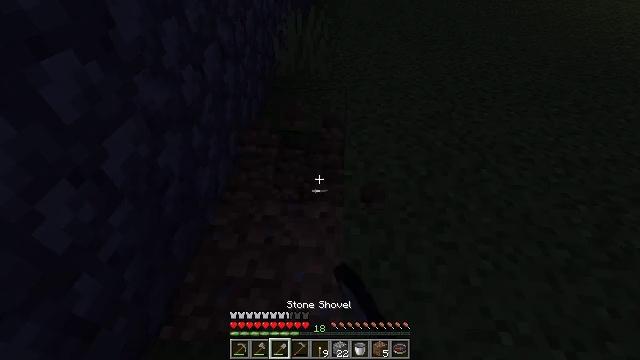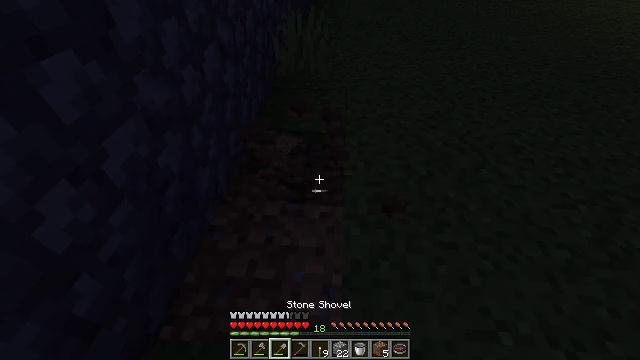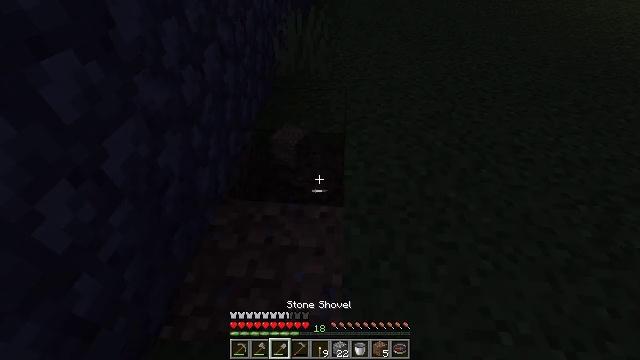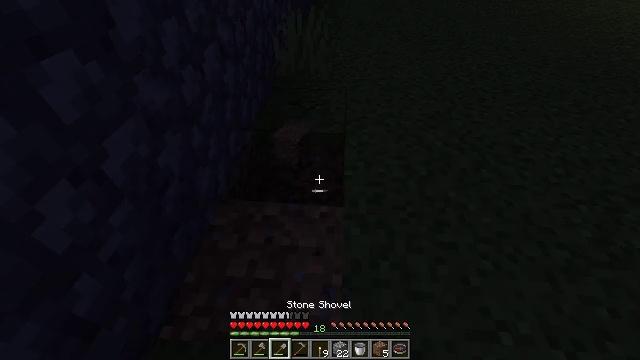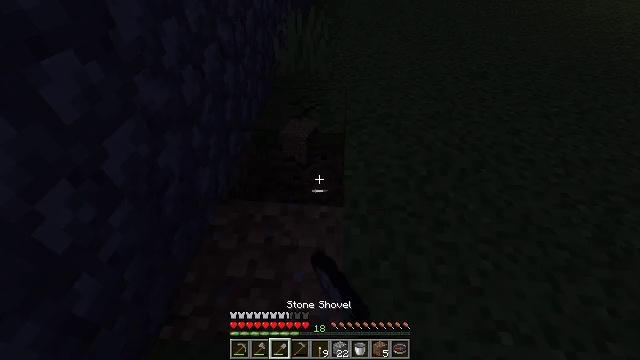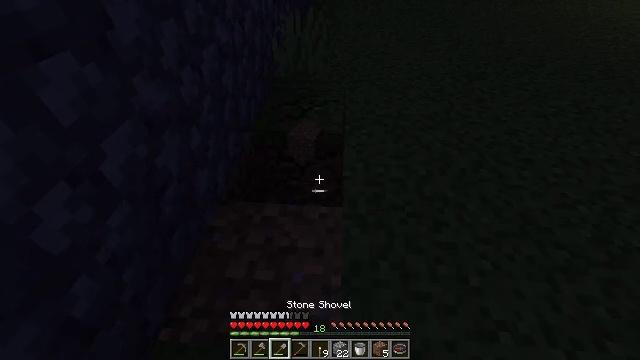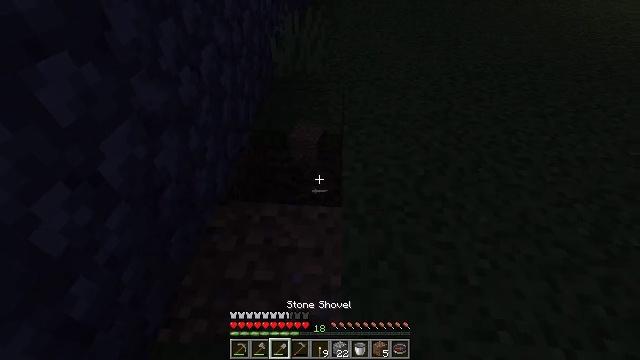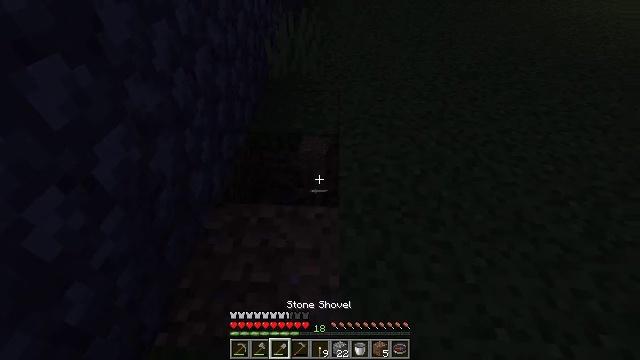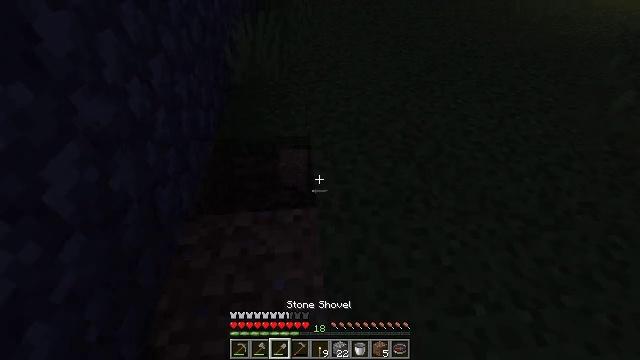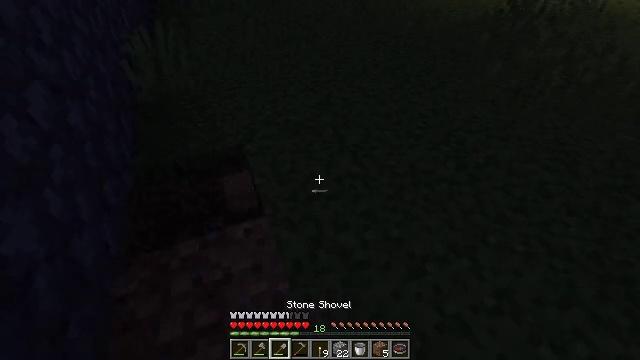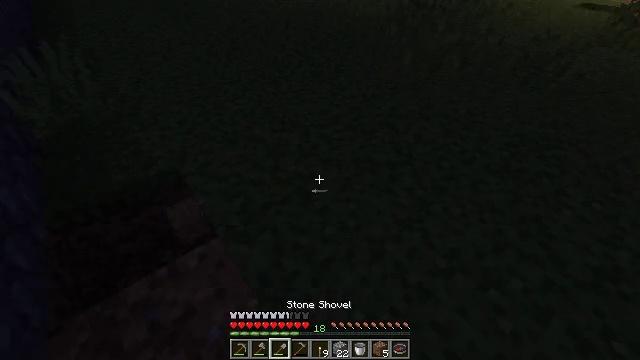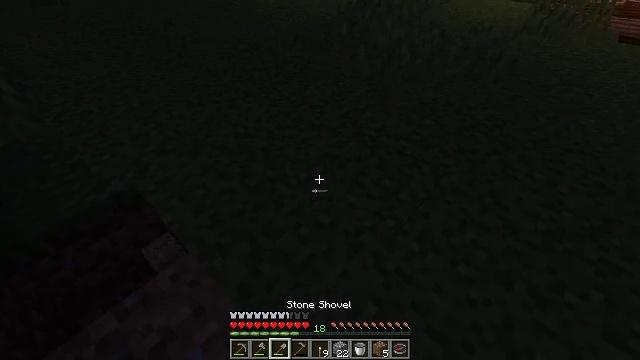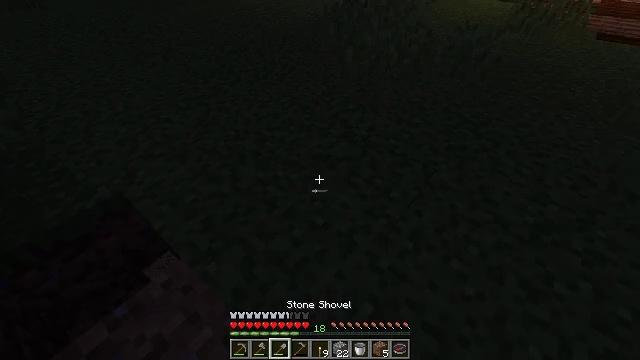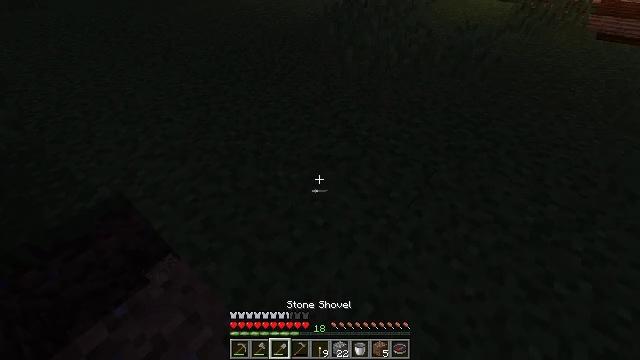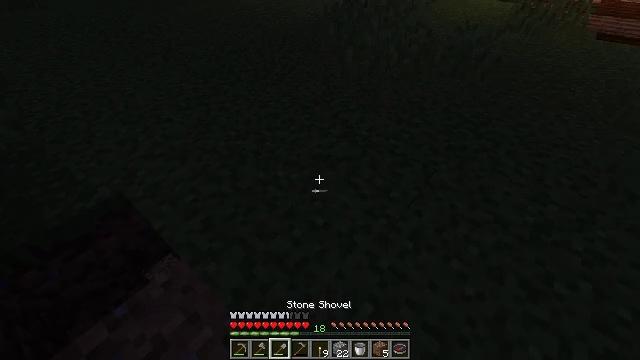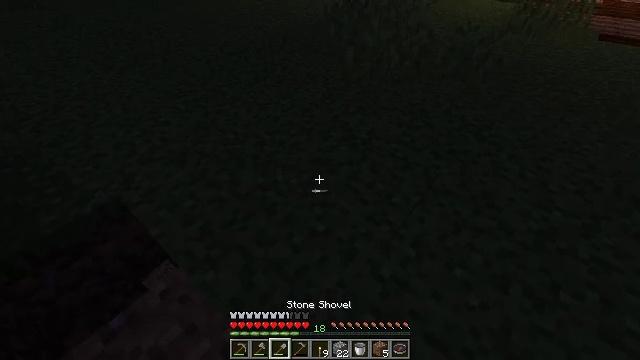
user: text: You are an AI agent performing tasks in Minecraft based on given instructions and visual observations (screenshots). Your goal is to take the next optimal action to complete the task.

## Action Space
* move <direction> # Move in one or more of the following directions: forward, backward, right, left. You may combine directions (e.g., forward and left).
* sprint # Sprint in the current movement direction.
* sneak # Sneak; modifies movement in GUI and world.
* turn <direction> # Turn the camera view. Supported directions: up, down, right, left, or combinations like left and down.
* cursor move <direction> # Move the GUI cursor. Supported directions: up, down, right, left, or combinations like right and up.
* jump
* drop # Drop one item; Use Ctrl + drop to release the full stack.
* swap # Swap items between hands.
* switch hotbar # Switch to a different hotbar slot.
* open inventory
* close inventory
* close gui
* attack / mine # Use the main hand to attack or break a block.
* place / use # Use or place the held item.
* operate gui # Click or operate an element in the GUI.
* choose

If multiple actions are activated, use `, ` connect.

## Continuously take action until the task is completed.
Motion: motion action
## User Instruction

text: Break the dirt block.
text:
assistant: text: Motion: attack / mine
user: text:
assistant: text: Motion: attack / mine
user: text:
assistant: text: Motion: attack / mine
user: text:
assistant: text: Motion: attack / mine
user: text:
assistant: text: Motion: attack / mine
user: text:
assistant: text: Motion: no_op
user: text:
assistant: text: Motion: turn right
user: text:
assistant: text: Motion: turn right
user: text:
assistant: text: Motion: turn right
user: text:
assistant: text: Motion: turn right
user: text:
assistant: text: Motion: turn right
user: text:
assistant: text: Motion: turn right
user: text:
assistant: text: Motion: no_op
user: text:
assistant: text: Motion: no_op
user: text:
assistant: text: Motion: move forward
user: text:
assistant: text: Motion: move forward
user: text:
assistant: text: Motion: move forward, turn right and up
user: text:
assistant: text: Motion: move forward, turn right and up
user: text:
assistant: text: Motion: move forward, turn right and up
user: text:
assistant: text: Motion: move forward, turn right and up
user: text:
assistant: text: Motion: move forward, turn right and up
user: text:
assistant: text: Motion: move forward
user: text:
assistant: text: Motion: move forward
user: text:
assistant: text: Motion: move forward, turn up
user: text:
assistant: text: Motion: move forward, turn up
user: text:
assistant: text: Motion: move forward
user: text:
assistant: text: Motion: move forward, turn left
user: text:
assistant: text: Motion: move forward, turn left
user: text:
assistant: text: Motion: move forward, turn left
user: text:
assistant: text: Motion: move forward, turn left